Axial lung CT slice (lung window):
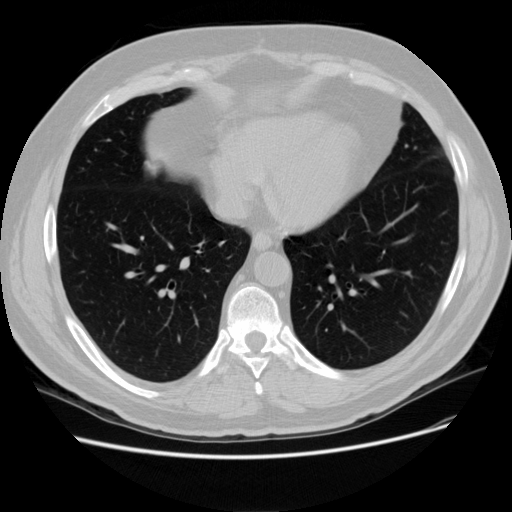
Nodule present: no